Field crop: tomato
Growth stage: 1
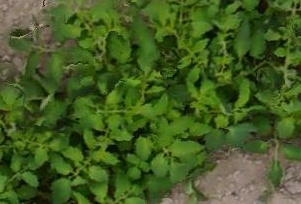
Species: tomato